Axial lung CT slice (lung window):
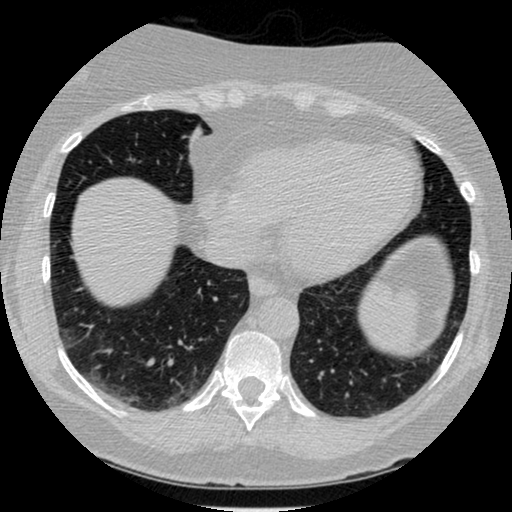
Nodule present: no